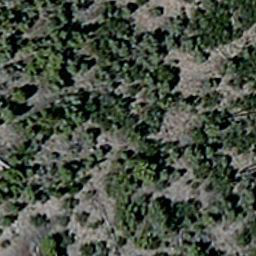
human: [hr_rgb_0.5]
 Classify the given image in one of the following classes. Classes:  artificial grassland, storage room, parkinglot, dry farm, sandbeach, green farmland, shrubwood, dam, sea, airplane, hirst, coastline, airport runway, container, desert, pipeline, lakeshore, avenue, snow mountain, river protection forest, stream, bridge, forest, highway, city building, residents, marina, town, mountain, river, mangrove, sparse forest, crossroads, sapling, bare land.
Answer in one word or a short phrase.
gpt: sparse forest